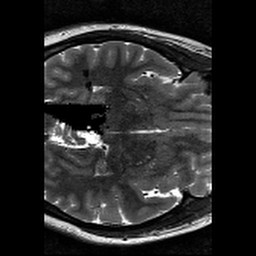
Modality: T2w
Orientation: axial